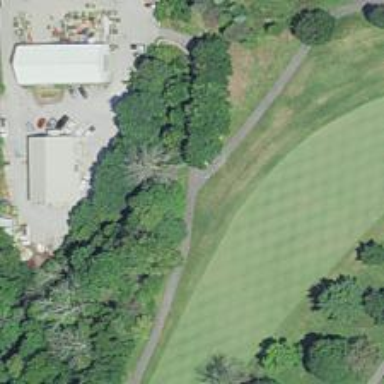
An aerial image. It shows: Asphalt path designated as golf cartpath.